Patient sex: M
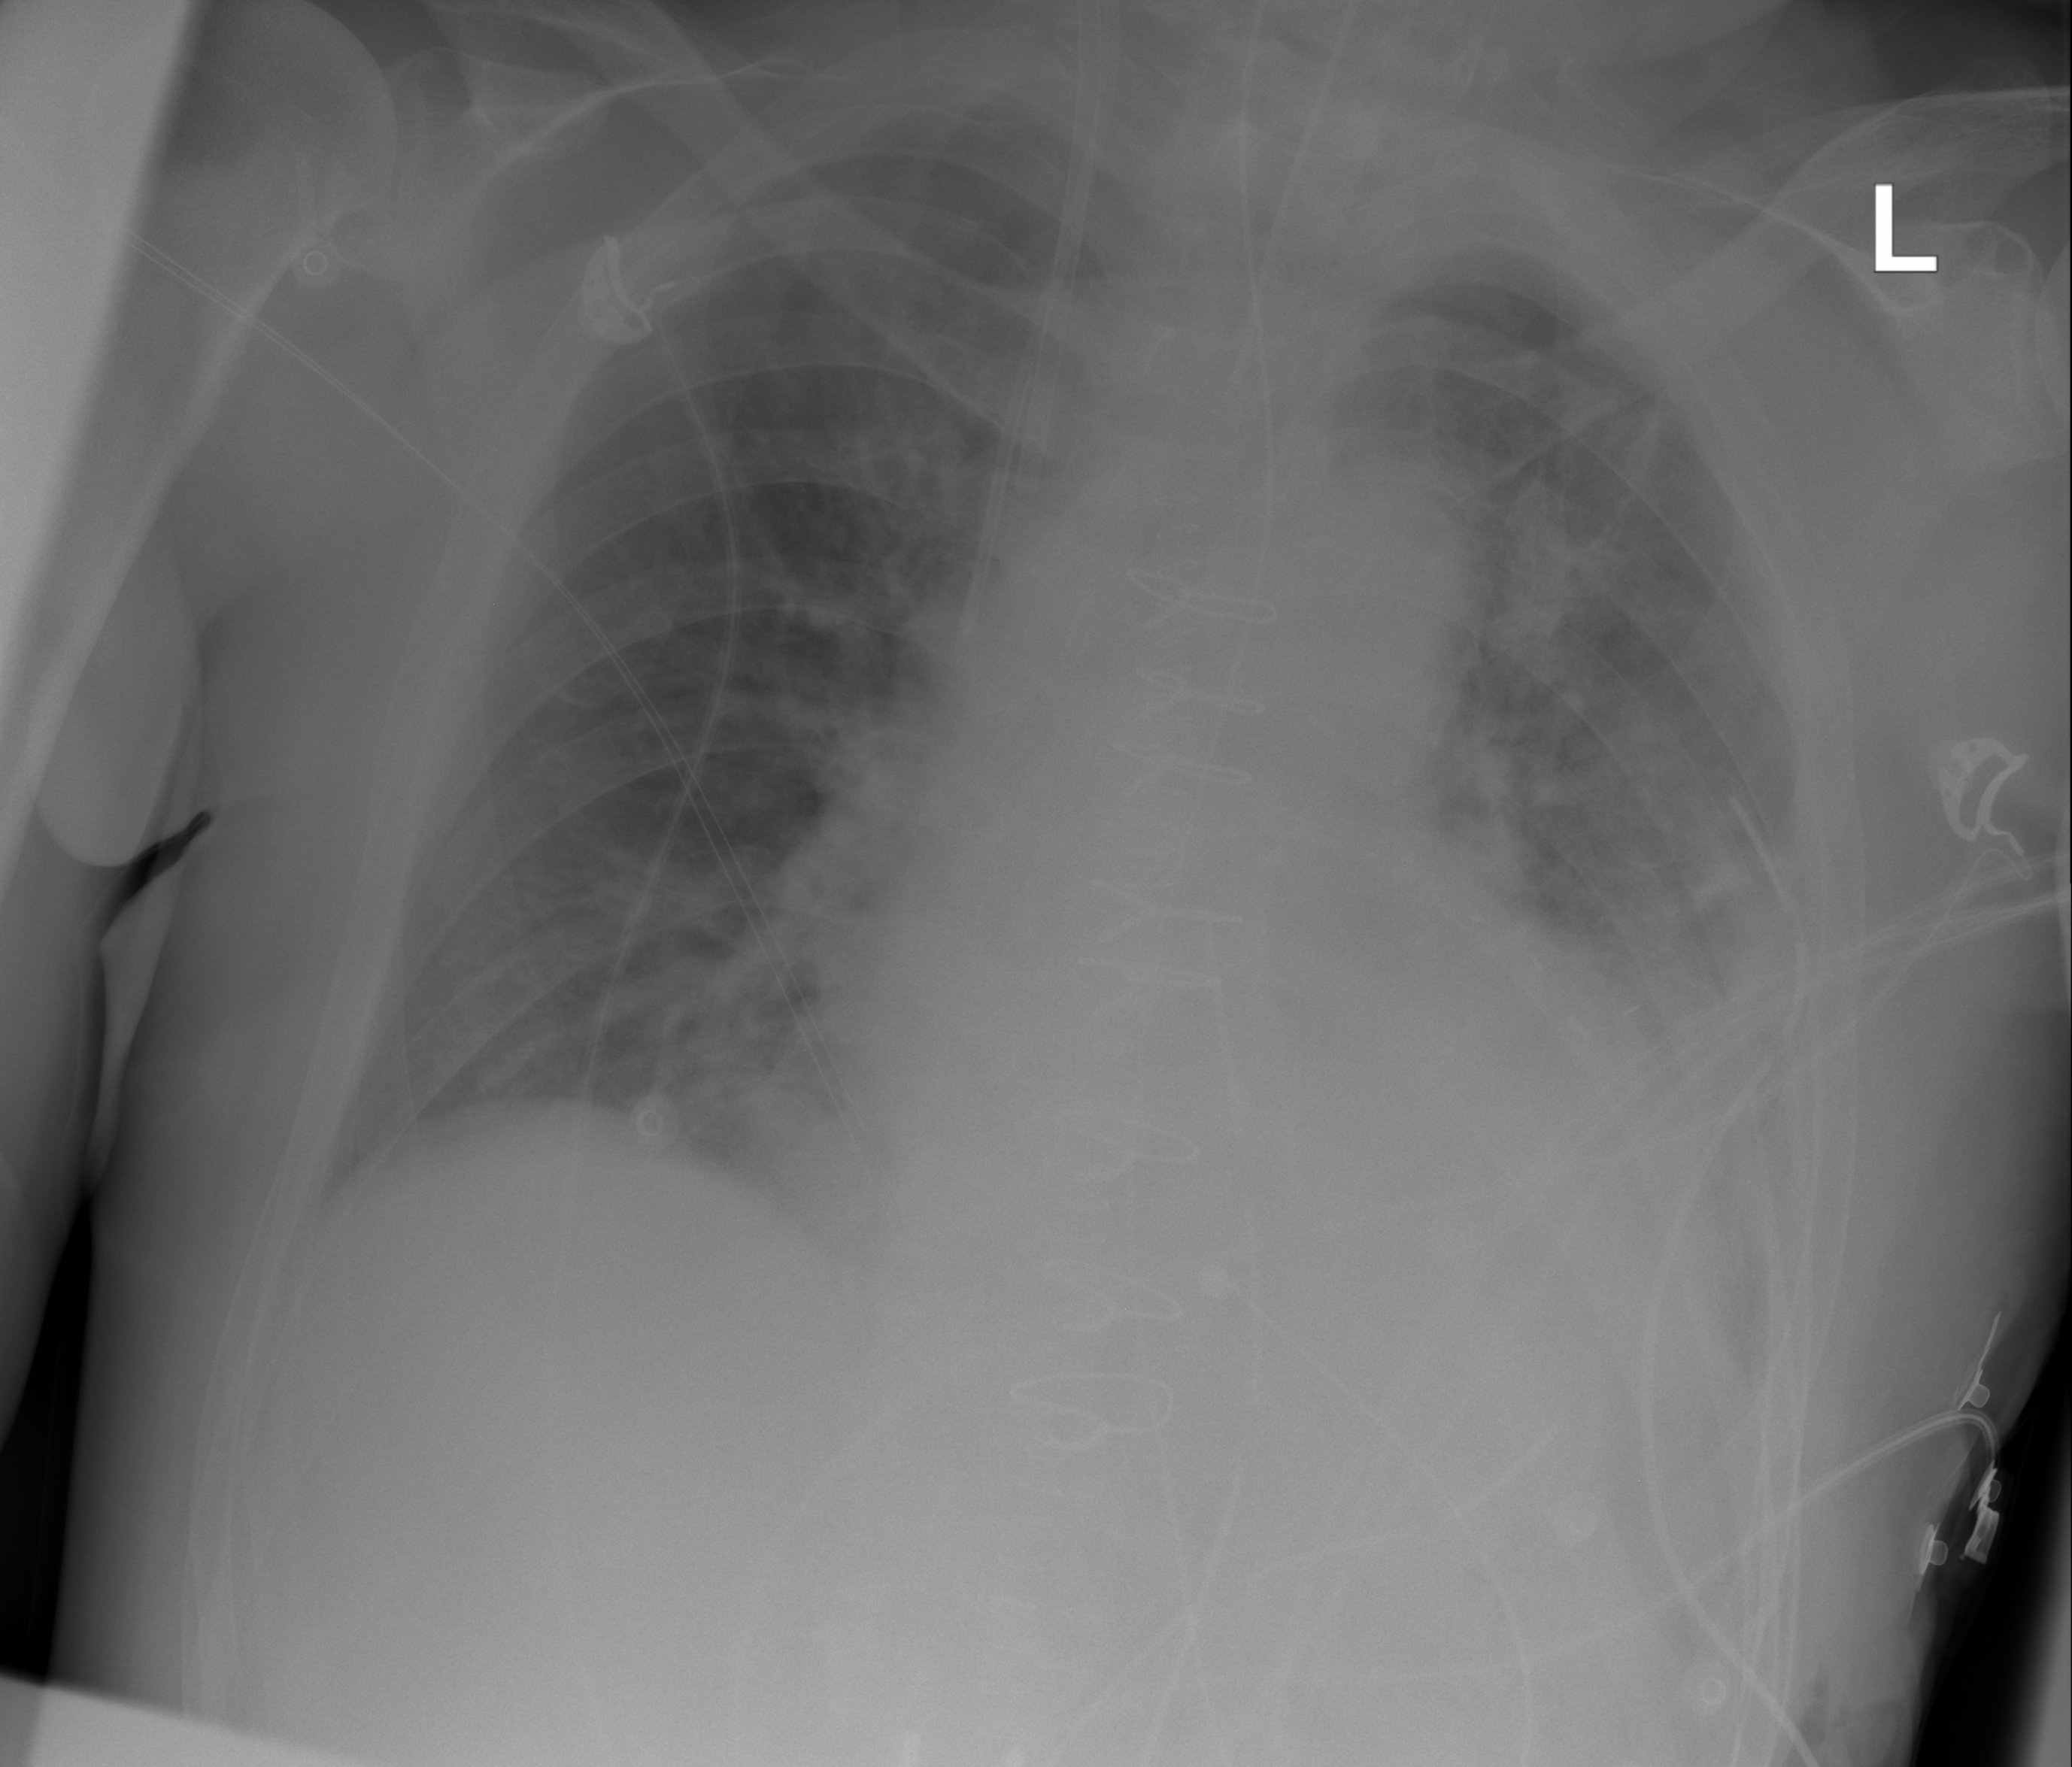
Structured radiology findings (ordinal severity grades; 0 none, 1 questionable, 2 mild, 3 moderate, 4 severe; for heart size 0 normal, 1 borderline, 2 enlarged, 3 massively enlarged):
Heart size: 2
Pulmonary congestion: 2
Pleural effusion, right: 0
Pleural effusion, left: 2
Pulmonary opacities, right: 1
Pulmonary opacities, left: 3
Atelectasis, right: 1
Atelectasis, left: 3